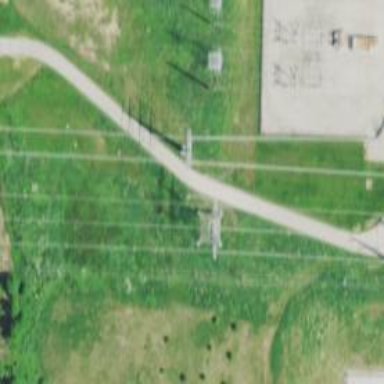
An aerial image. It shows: Power tower.